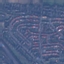
Land use / land cover: Residential